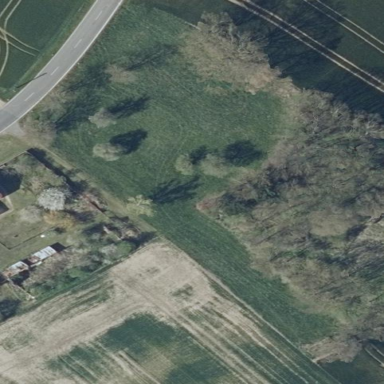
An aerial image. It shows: Beautiful meadow.